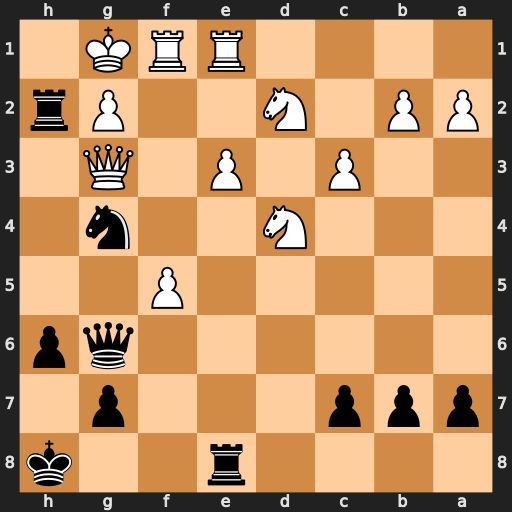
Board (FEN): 4r2k/ppp3p1/6qp/5P2/3N2n1/2P1P1Q1/PP1N2Pr/4RRK1
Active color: b
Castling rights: -
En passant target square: -
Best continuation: Qh5 Qxg4 Rh1+ Kf2 Rxf1+ Kxf1 Qxg4